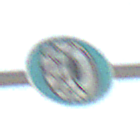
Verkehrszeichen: SchneekettenVorgeschrieben
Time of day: Midday
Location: Outdoor (Suburban)
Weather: PartlyCloudy
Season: Summer
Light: Natural